Interaction volume radius: 5 \u00c5
Interaction volume height: 30 \u00c5
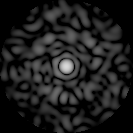
Disorder parameter: 0.8446